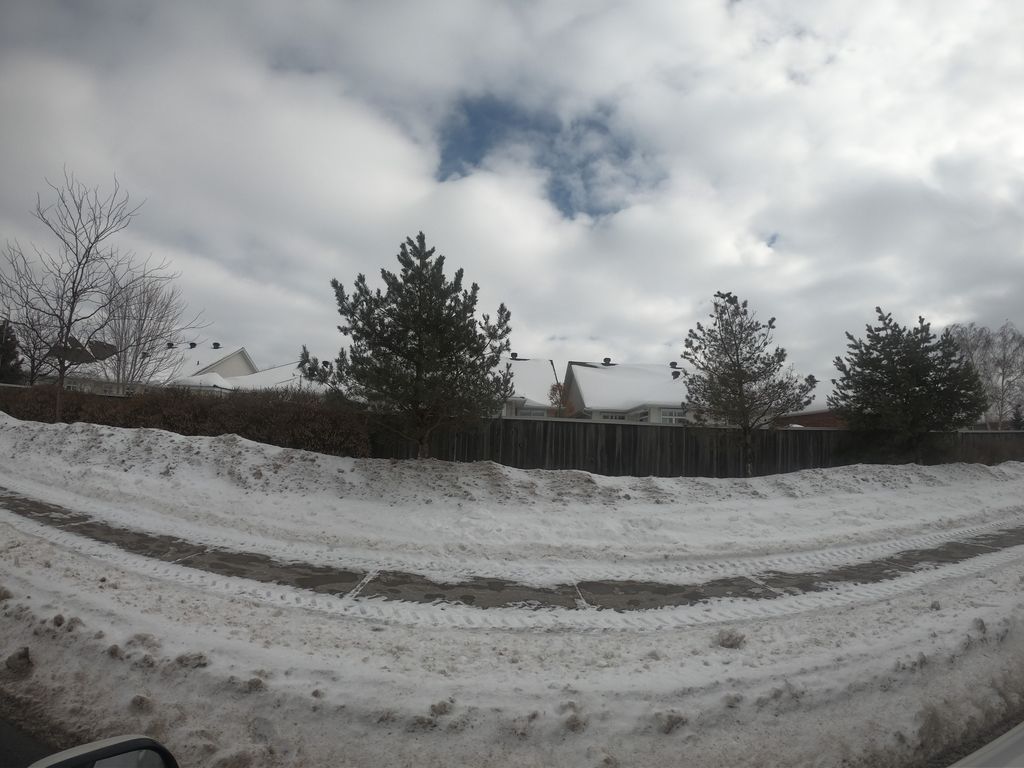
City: ottawa-gatineau